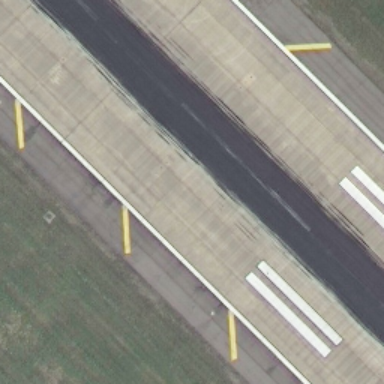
It is a straight runway with some mark lines on it .